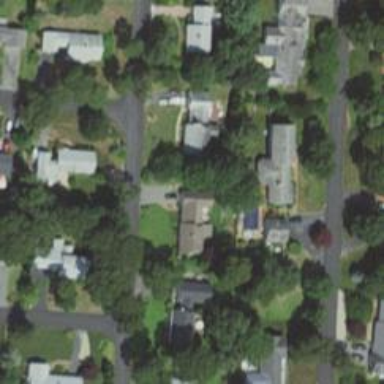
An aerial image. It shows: Driveway.